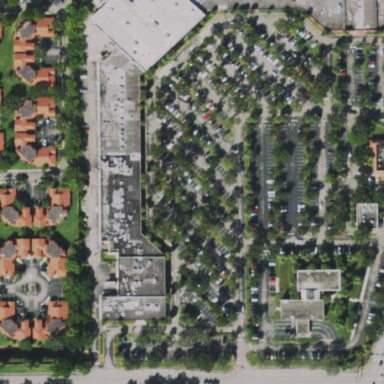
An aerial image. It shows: Parking area with surface.